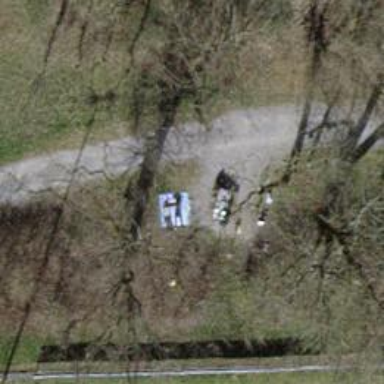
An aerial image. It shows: Picnic table located in leisure land area.